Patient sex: M
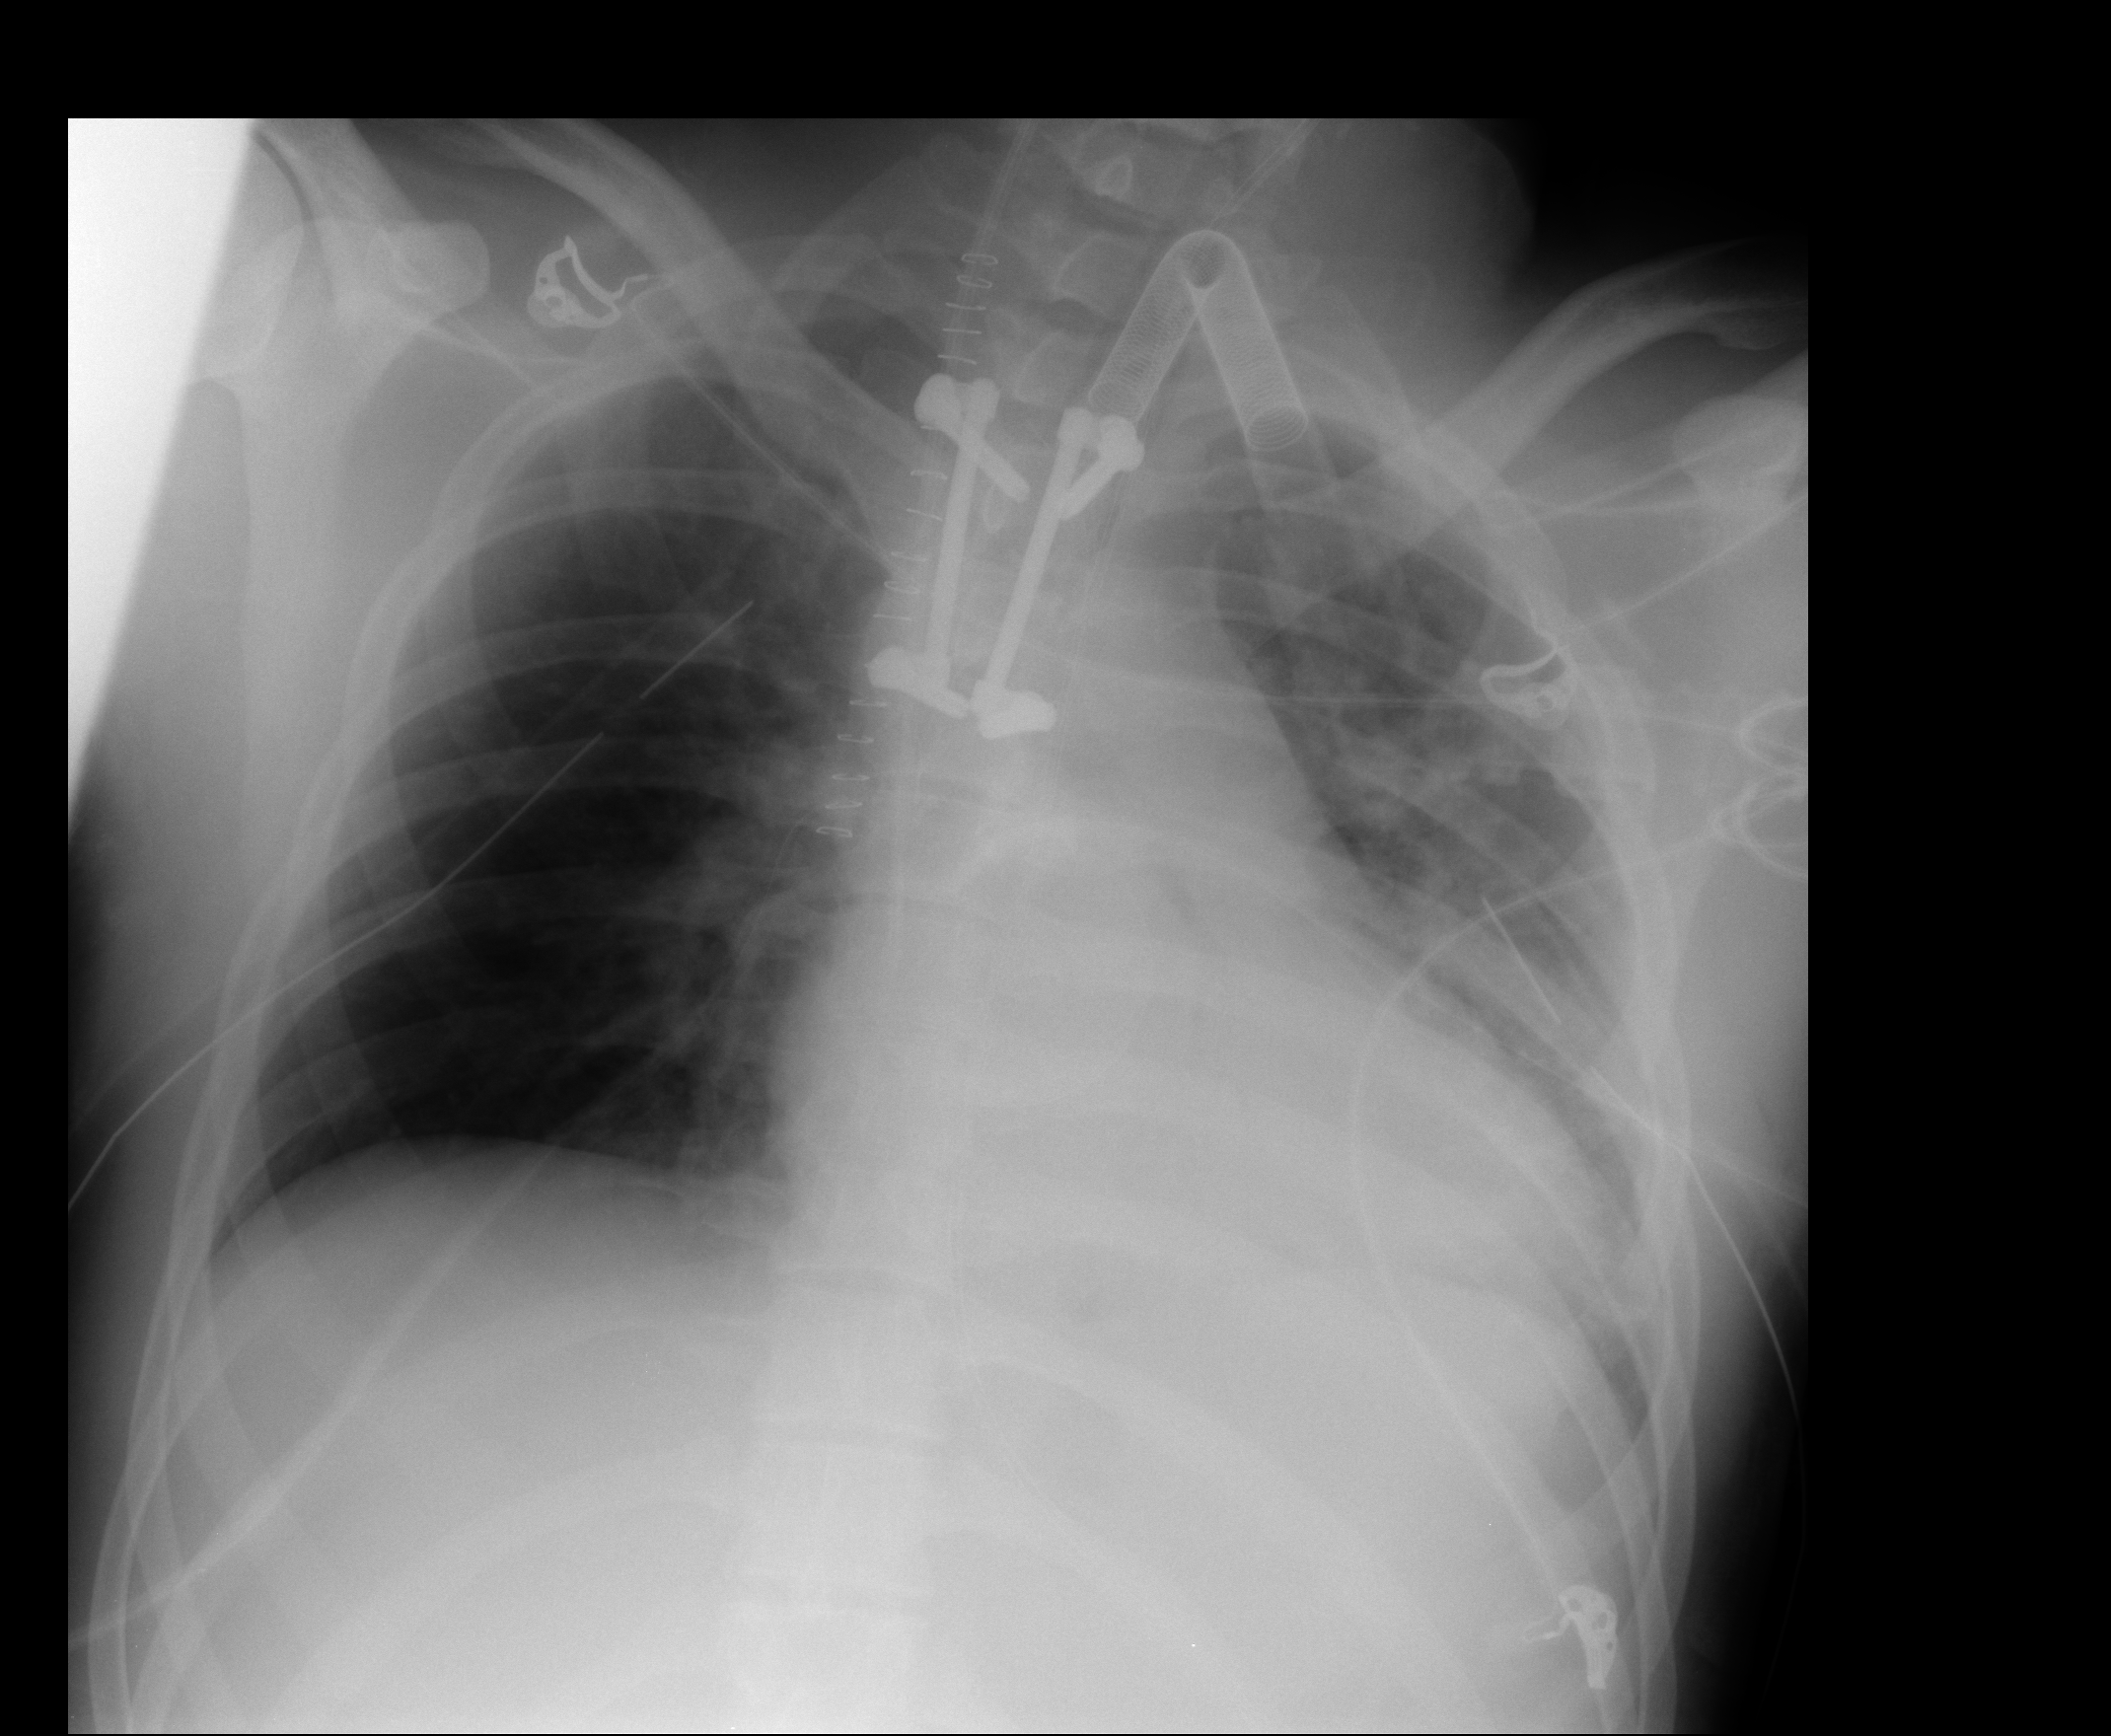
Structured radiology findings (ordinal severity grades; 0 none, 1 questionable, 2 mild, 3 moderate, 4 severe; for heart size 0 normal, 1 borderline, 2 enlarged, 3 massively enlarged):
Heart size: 1
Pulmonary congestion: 2
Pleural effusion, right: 0
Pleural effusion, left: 0
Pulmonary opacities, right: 0
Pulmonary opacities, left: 2
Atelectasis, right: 0
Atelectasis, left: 3